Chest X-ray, AP view. Patient: 20 years old, sex F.
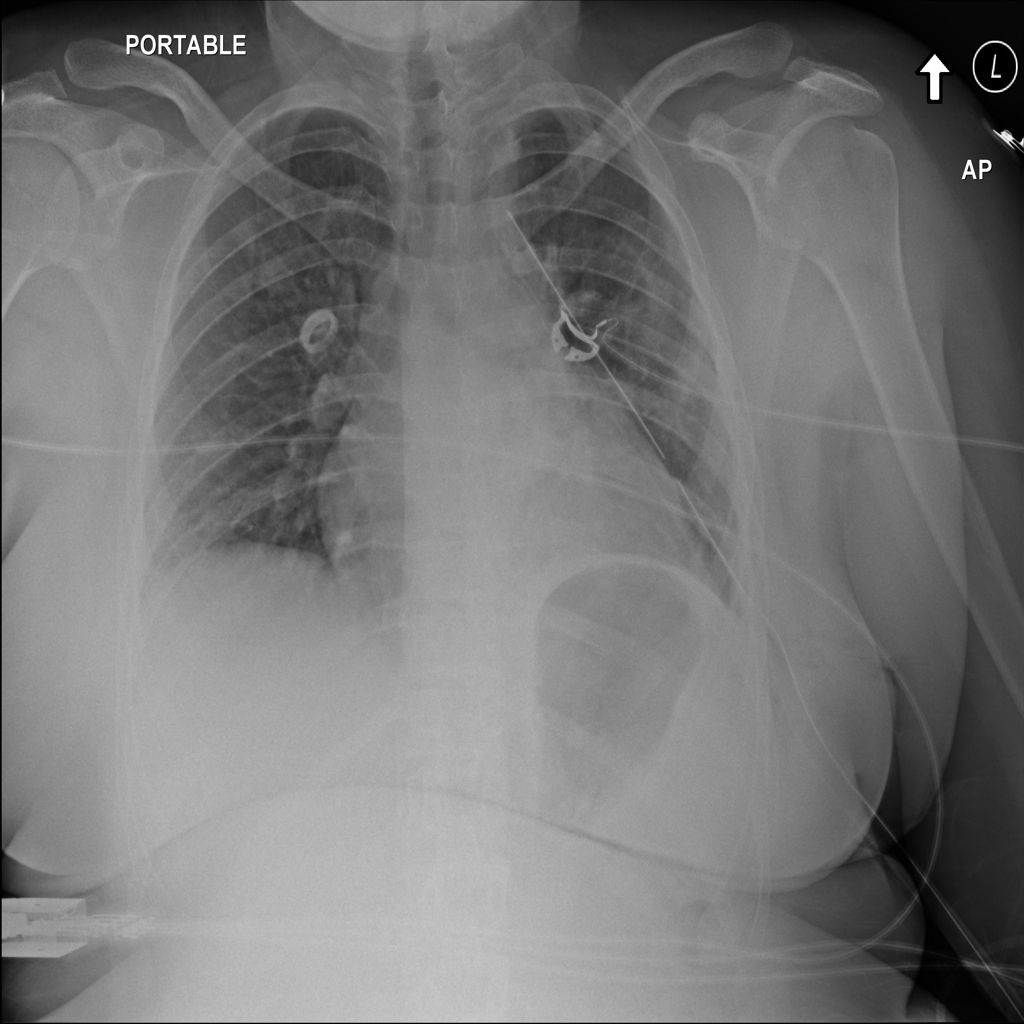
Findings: Emphysema, Pneumothorax